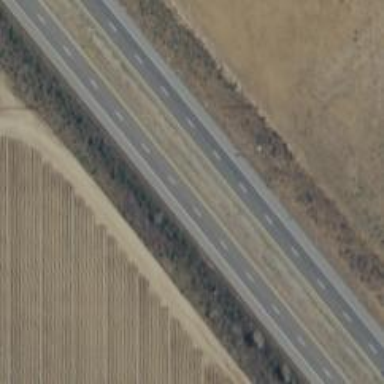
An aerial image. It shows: Motorway.